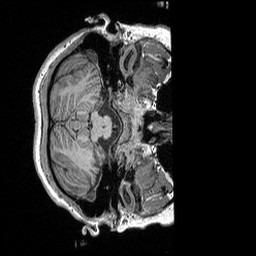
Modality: T1w
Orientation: axial
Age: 20
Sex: female
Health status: healthy
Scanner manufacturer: siemens
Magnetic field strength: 3 T
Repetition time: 2.3 s
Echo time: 0.00298 s